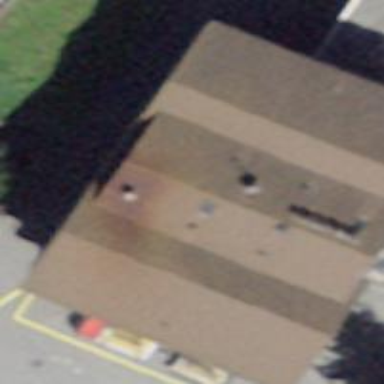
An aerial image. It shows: Hotel building.